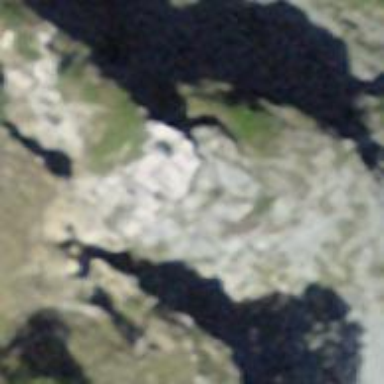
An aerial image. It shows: Natural cliff.